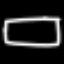
Label: square